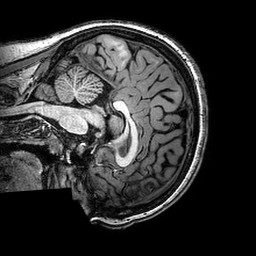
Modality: T1w
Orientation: sagittal
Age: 22
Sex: female
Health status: healthy
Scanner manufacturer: philips
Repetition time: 0.00819 s
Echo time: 0.00376 s